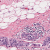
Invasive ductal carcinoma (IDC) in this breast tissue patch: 0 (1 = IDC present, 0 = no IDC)